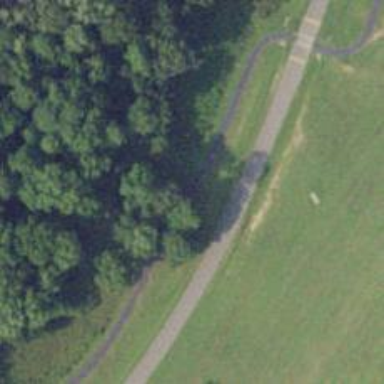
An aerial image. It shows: Asphalt cycleway.